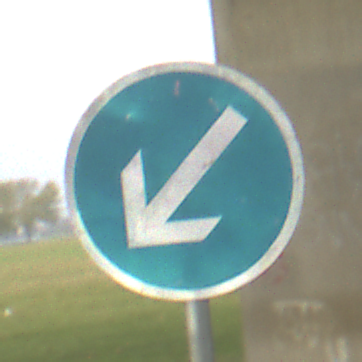
Verkehrszeichen: VorgeschriebeneVorbeifahrtLinks
Umgebung: Outdoor, Suburban
Tageszeit: SunriseSunset
Wetter: PartlyCloudy
Licht: Natural
Jahreszeit: NotSpecified
Kontrast: MediumContrast